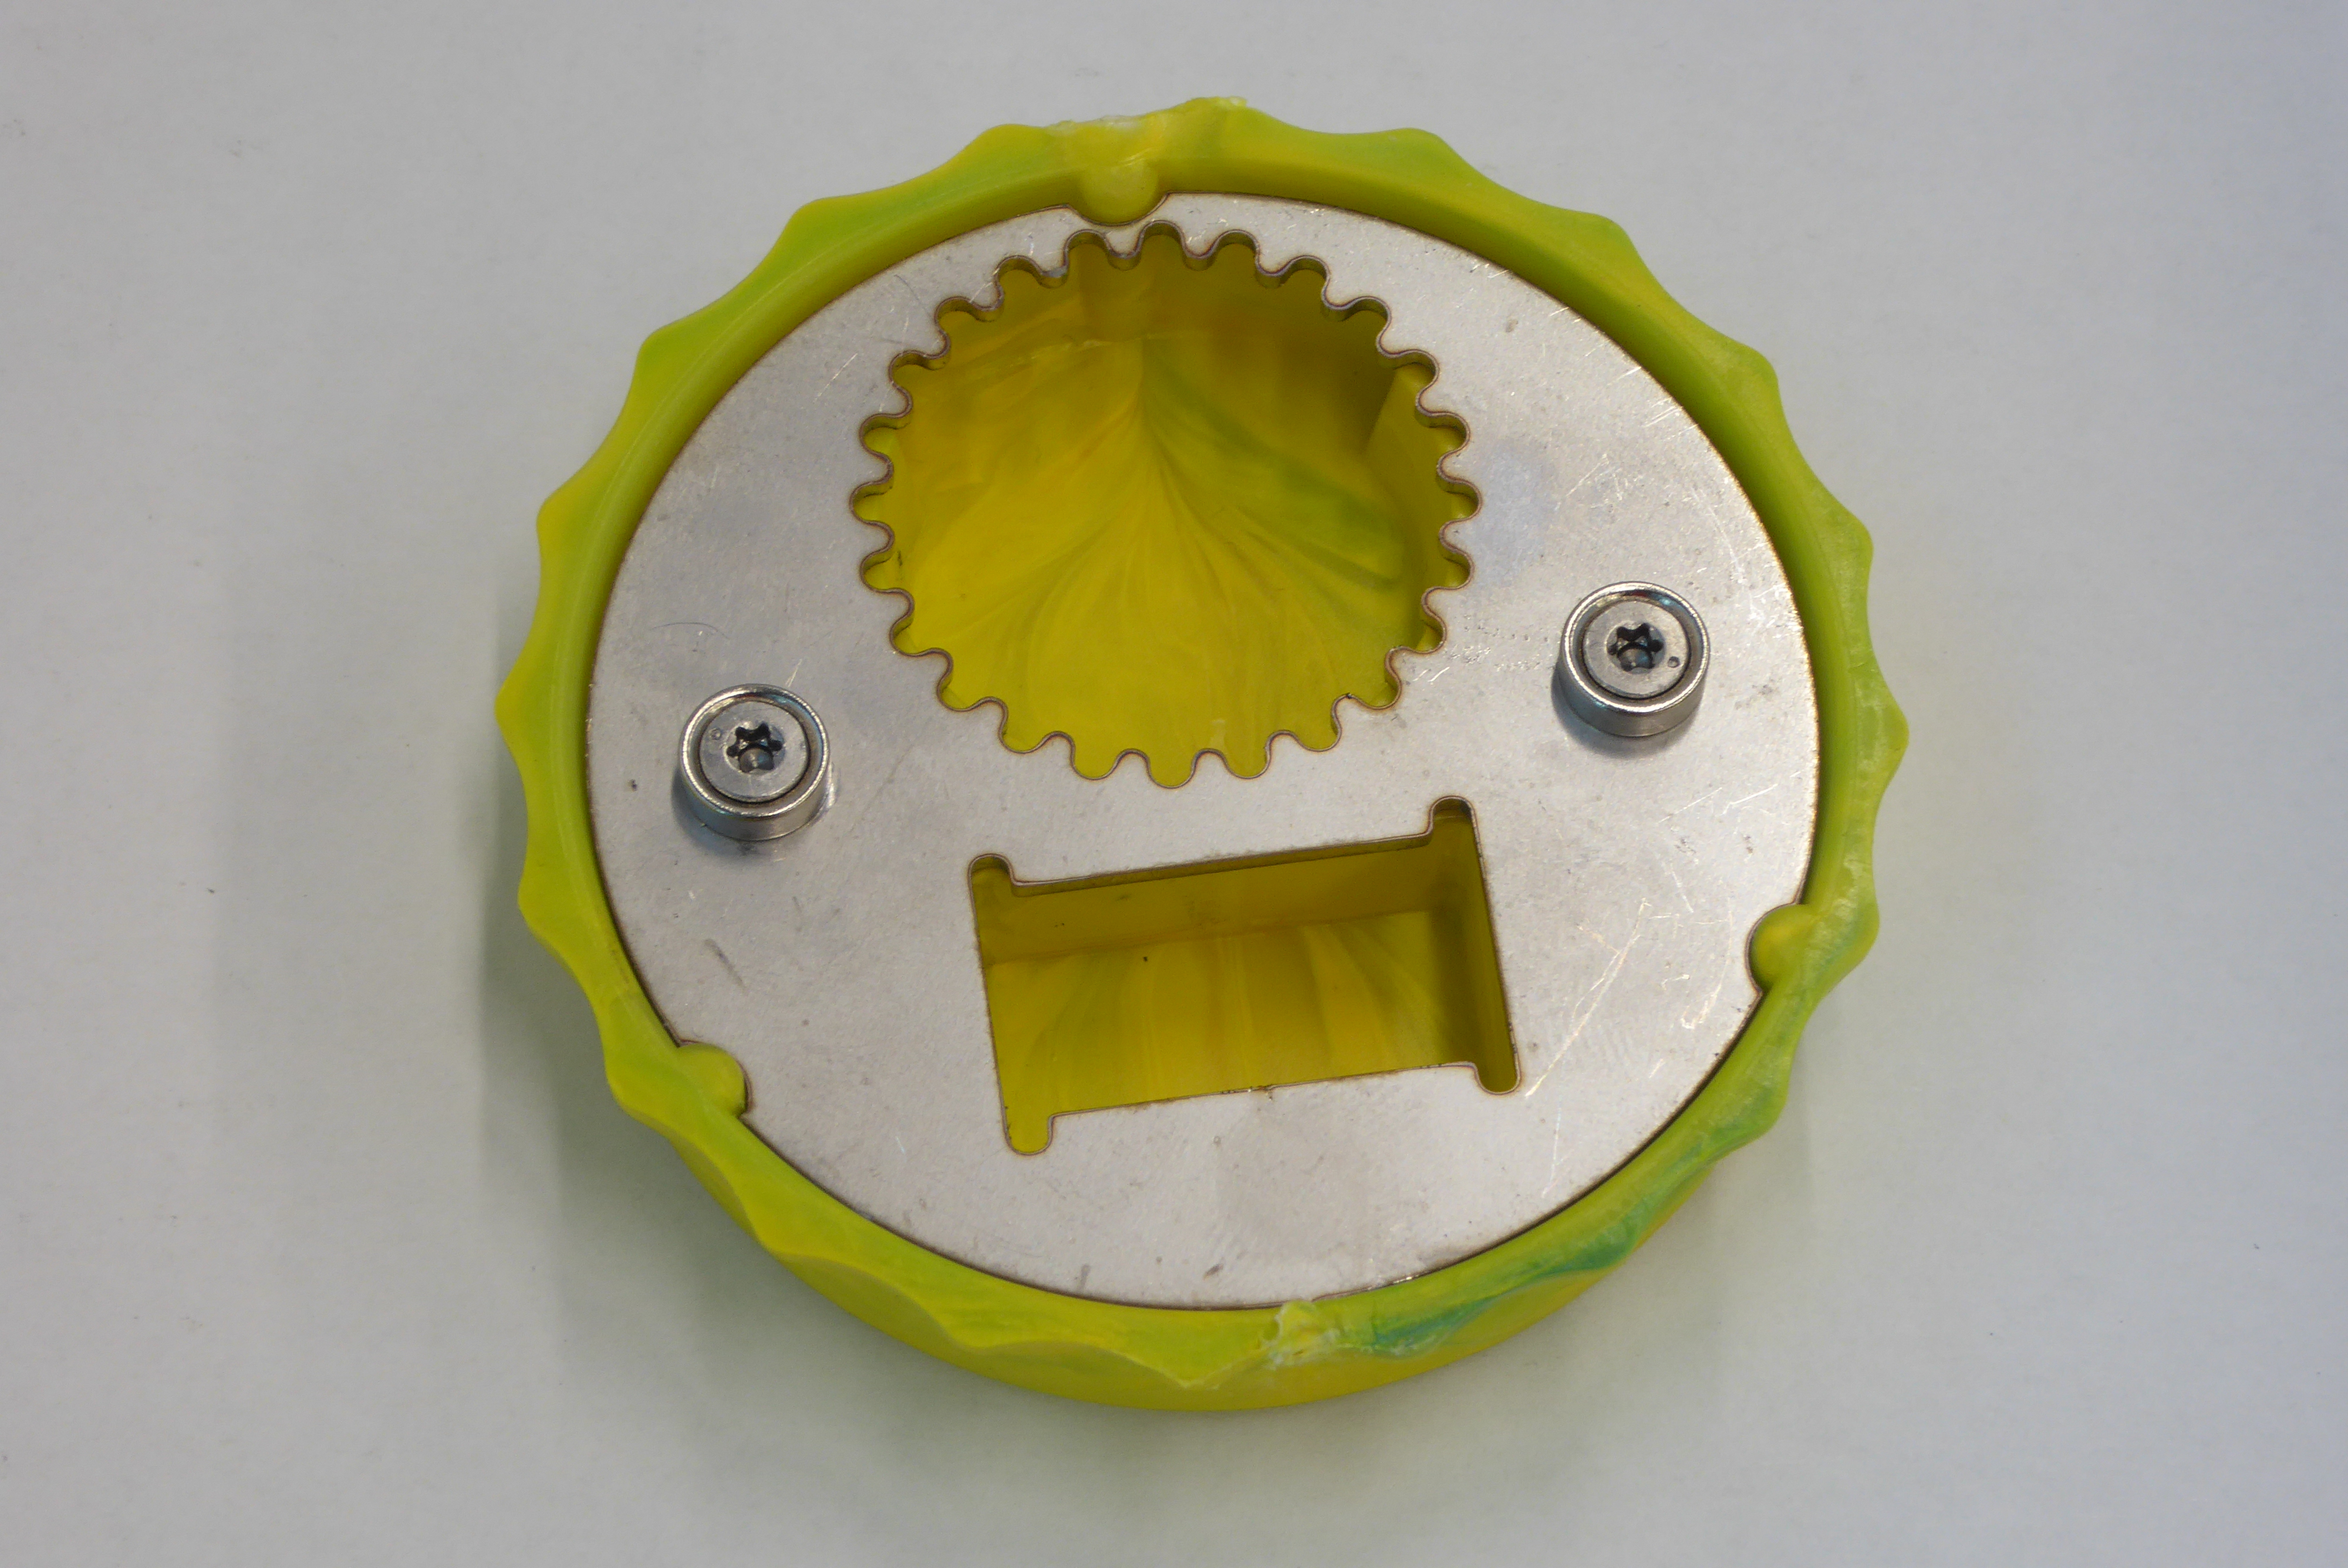
Label: Bottle Opener